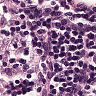
Metastatic tissue present: no